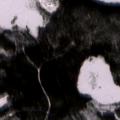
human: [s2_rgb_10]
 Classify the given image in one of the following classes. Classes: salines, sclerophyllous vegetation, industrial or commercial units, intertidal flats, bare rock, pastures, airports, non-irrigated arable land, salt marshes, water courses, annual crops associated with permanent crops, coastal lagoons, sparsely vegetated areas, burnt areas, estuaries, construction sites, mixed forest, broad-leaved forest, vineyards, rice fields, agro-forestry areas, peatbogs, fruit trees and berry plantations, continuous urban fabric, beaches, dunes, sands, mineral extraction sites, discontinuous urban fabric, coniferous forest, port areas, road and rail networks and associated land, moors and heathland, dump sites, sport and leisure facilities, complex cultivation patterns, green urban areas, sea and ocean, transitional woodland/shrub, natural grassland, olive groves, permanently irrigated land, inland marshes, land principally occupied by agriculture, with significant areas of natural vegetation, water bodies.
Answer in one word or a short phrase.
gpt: coniferous forest, mixed forest, transitional woodland/shrub, peatbogs